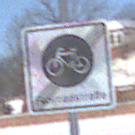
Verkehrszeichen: EndeFahrradstrasse
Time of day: MorningAfternoon
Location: Outdoor (Nature)
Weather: PartlyCloudy
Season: Winter
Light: Natural